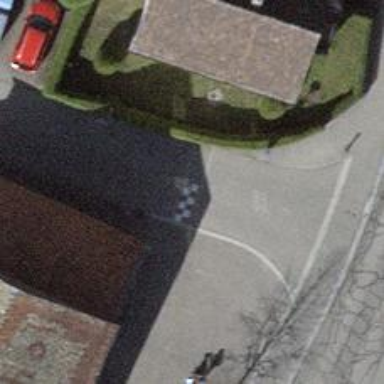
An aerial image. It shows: Traffic calming table.